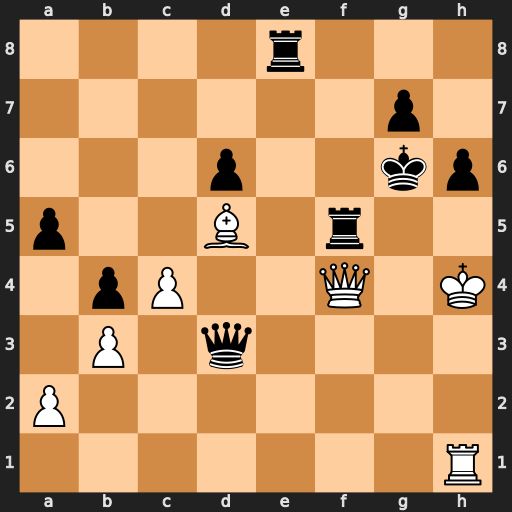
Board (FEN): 4r3/6p1/3p2kp/p2B1r2/1pP2Q1K/1P1q4/P7/7R
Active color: w
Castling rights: -
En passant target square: -
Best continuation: Qxd6+ Kh7 Bg8+ Kxg8 Qxd3